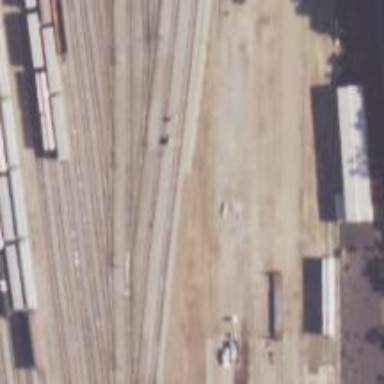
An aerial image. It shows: Railway yard used for servicing trains.